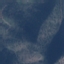
Land use / land cover class: HerbaceousVegetation